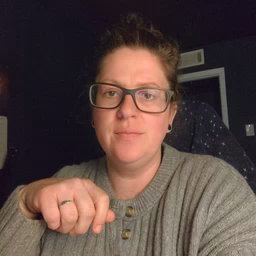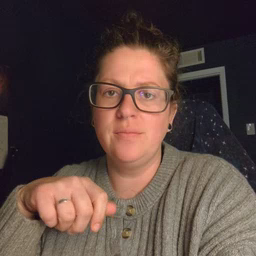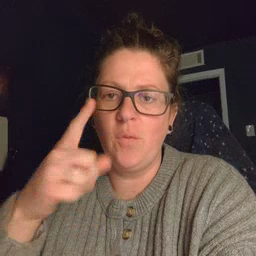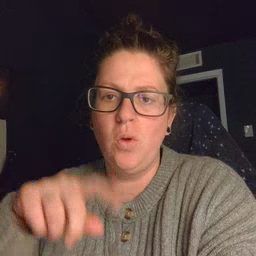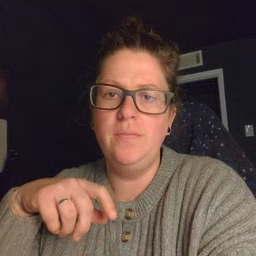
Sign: for